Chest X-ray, PA view. Patient: 71 years old, sex M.
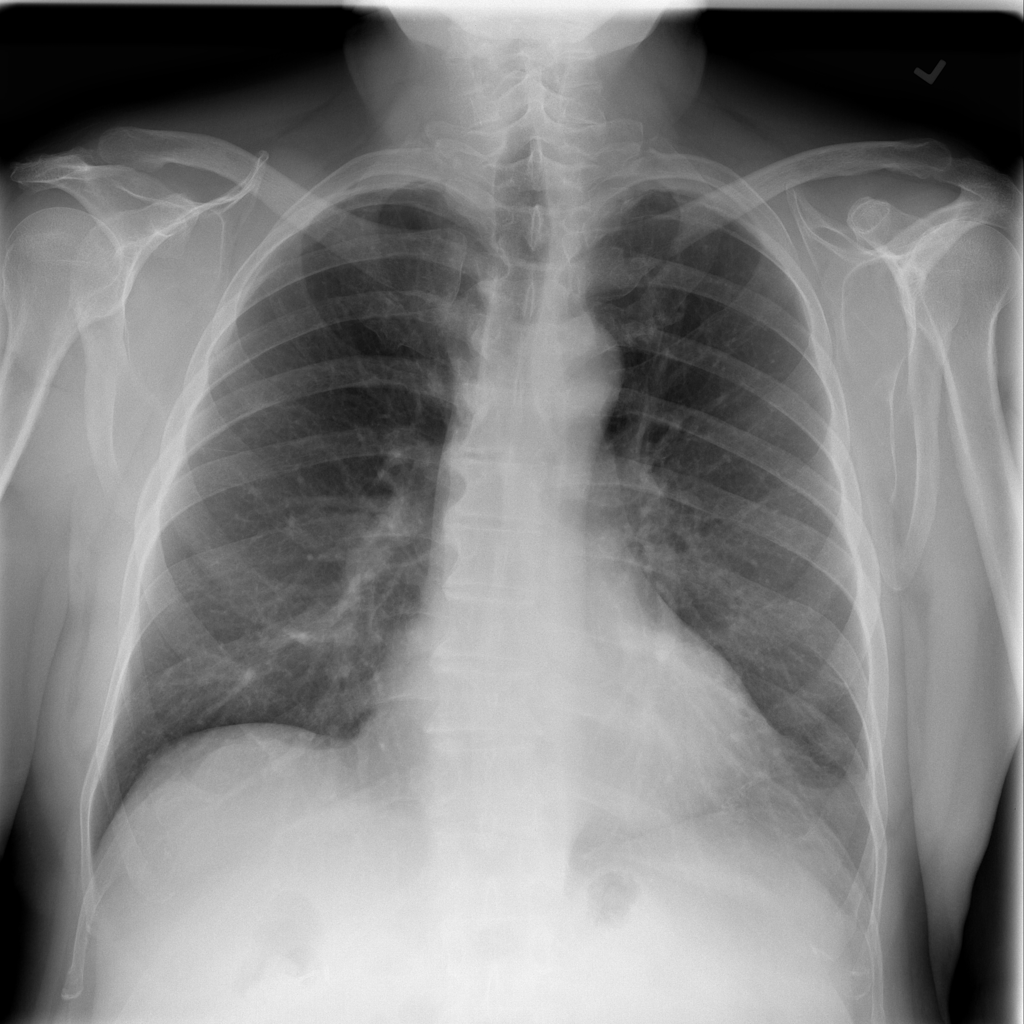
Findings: Atelectasis